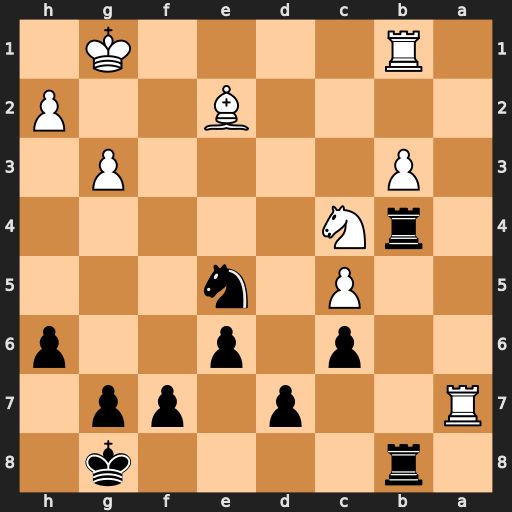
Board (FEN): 1r4k1/R2p1pp1/2p1p2p/2P1n3/1rN5/1P4P1/4B2P/1R4K1
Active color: b
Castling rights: -
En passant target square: -
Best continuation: Nxc4 Bxc4 Rxc4